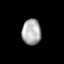
Tissue: lung
Cell type: Epithelial cells
Senescence score: 0.2435
Nuclear area (px): 482
Mean DAPI intensity: 173.071